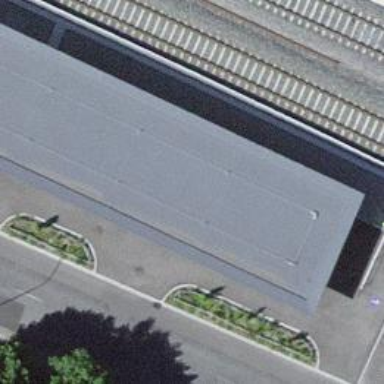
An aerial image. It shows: View of roof of building.